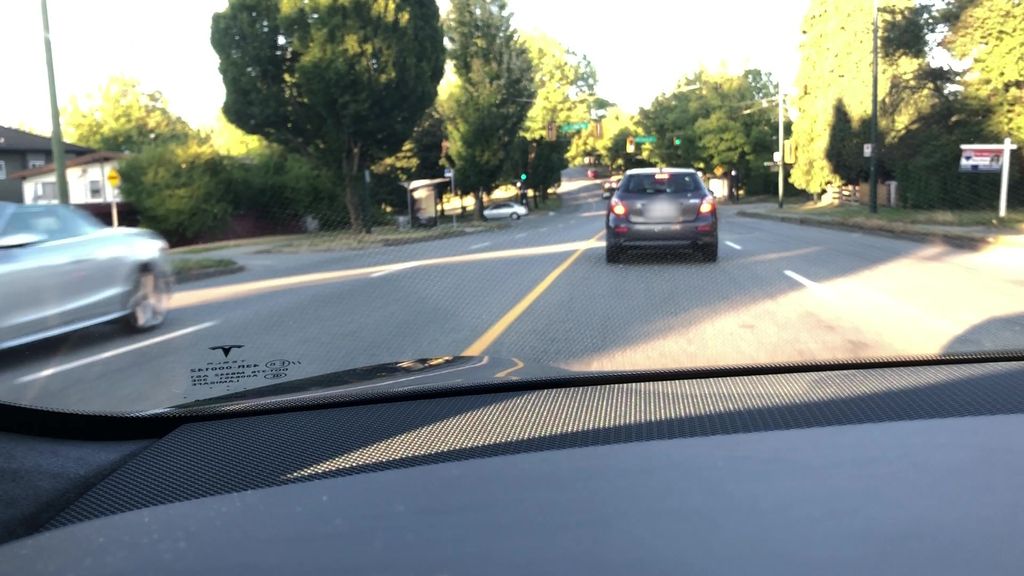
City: vancouver